Interaction volume radius: 5 \u00c5
Interaction volume height: 50 \u00c5
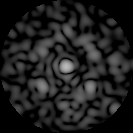
Disorder parameter: 0.6624